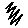
Label: zigzag